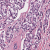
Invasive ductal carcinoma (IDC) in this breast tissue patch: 1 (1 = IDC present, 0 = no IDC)